Question: In mssql-db I have a table with 5 columns.
id, 1st_t1, 1st_t2, 2nd_t1, 2nd_t2
it's single "task" with 2 parameters(t1,t2) "grouped" by person type(1st,2nd)
Is it possible to select info like this on picture in Reporting Service?:

Or the only way is divide this table on two tables for each person type?
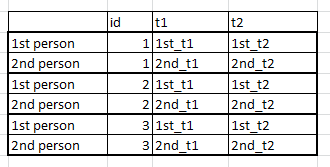
Answer: In your report, your detail must have two rows.
On the first you will drag and drop the data of the 1st person and on the second row for the second like in the image below
<URL>